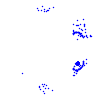
Particle: electron